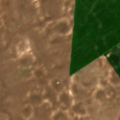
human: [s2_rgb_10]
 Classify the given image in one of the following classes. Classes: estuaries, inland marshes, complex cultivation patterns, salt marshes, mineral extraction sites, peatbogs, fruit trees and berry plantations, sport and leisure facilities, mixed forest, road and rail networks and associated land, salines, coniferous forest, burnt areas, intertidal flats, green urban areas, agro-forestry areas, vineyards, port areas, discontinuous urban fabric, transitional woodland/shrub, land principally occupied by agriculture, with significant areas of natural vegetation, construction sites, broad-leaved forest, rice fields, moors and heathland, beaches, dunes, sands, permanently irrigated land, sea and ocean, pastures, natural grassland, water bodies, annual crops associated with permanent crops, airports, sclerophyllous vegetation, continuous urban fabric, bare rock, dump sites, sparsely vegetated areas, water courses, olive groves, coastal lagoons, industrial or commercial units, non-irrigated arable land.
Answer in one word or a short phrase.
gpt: non-irrigated arable land